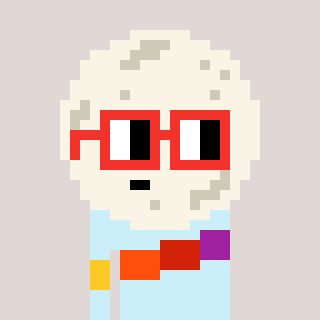
a pixel art character with square red glasses, a moon-shaped head and a cold-colored body on a warm background